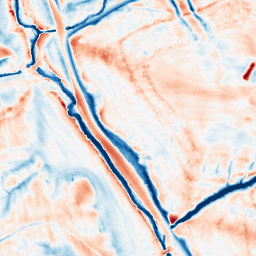
Category: edge_preserving
Decomposition family: guided
Decomposition parameters: radius: 8
eps: 0.001
Upsampling method: quintic
Upsampling parameters: scale: 8
Upsampling scale: 8